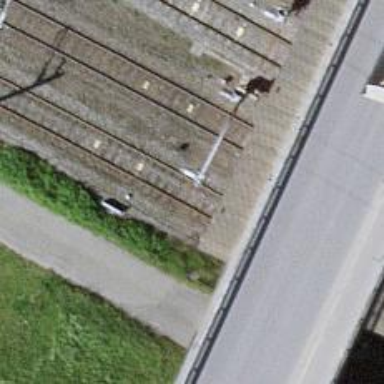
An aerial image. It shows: Railway signal.